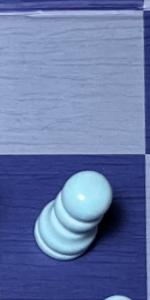
Label: Pawn_White